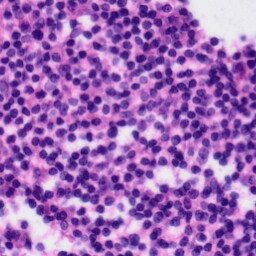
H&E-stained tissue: Tonsil